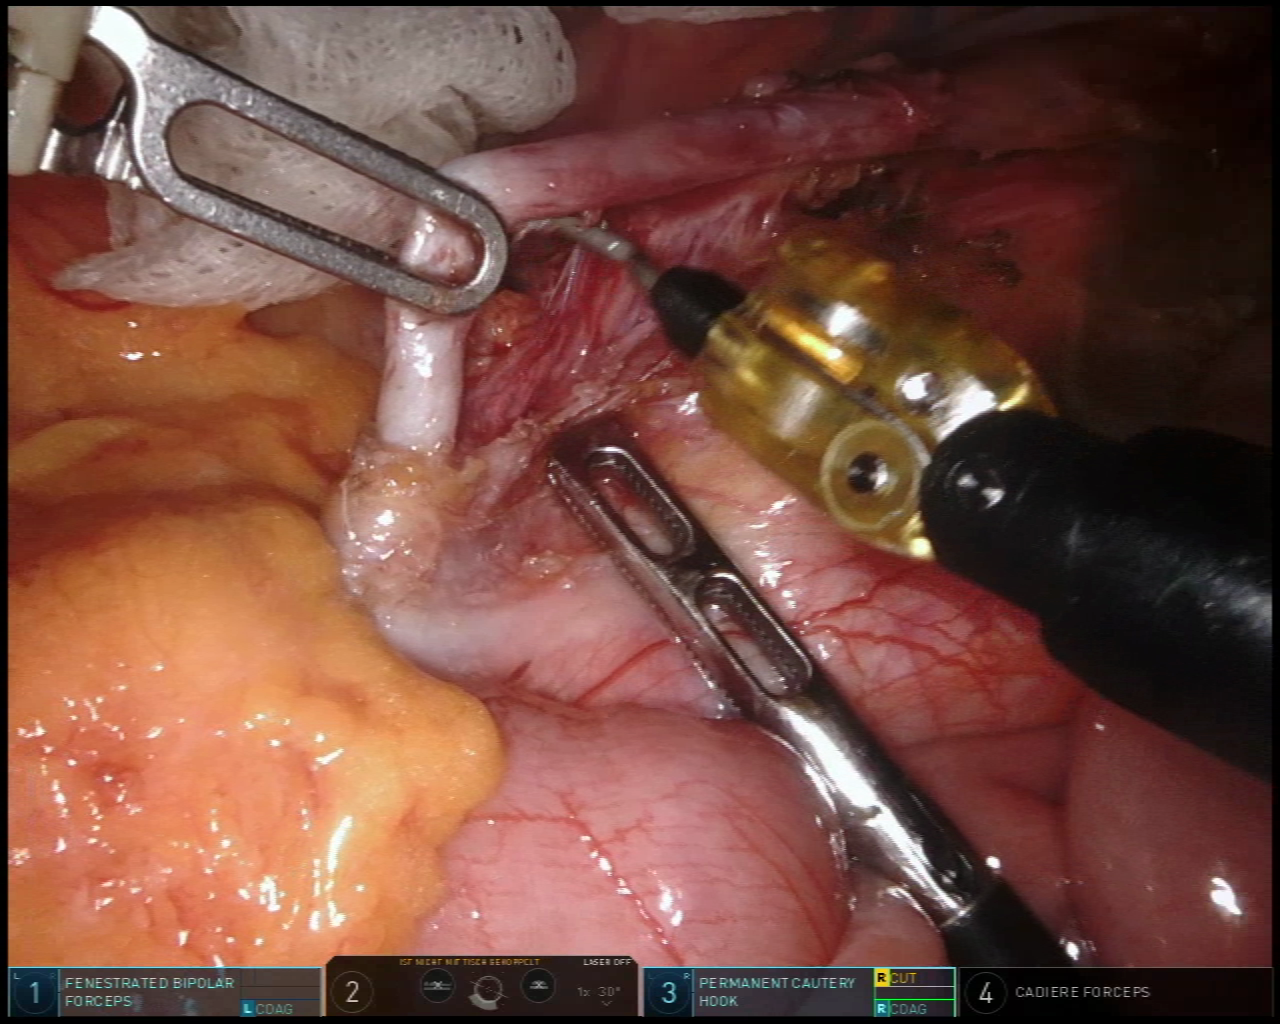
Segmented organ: inferior_mesenteric_artery
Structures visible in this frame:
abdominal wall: no
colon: no
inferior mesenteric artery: yes
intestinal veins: no
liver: no
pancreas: no
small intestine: yes
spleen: no
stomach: no
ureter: no
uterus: no
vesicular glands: no